Field crop: tomato
Growth stage: 1
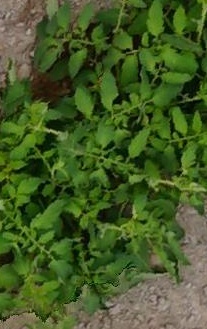
Species: tomato